Field crop: maize
Growth stage: 2
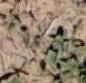
Species: convolvulus